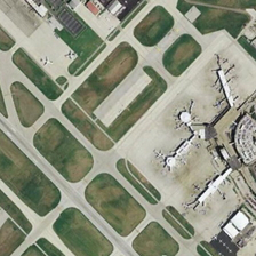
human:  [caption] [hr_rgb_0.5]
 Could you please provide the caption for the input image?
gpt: the airport is surrounded by runways with rectangular lawns .

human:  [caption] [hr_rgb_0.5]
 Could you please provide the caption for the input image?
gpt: a square terminal and criss cross flight strip .

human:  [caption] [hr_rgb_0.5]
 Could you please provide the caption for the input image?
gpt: parallel runways surrounds the passenger termial building .

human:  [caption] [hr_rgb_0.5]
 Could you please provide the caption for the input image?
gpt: a star like building and some aeroplanes standing on a parking apron  which is surrounded by netlike runways and rounded rectangle grassy fields .

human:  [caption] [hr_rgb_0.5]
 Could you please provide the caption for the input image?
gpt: some planes are sparsely parked in an airport with several parking lots and runways .